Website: bh-photo
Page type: account-dashboard
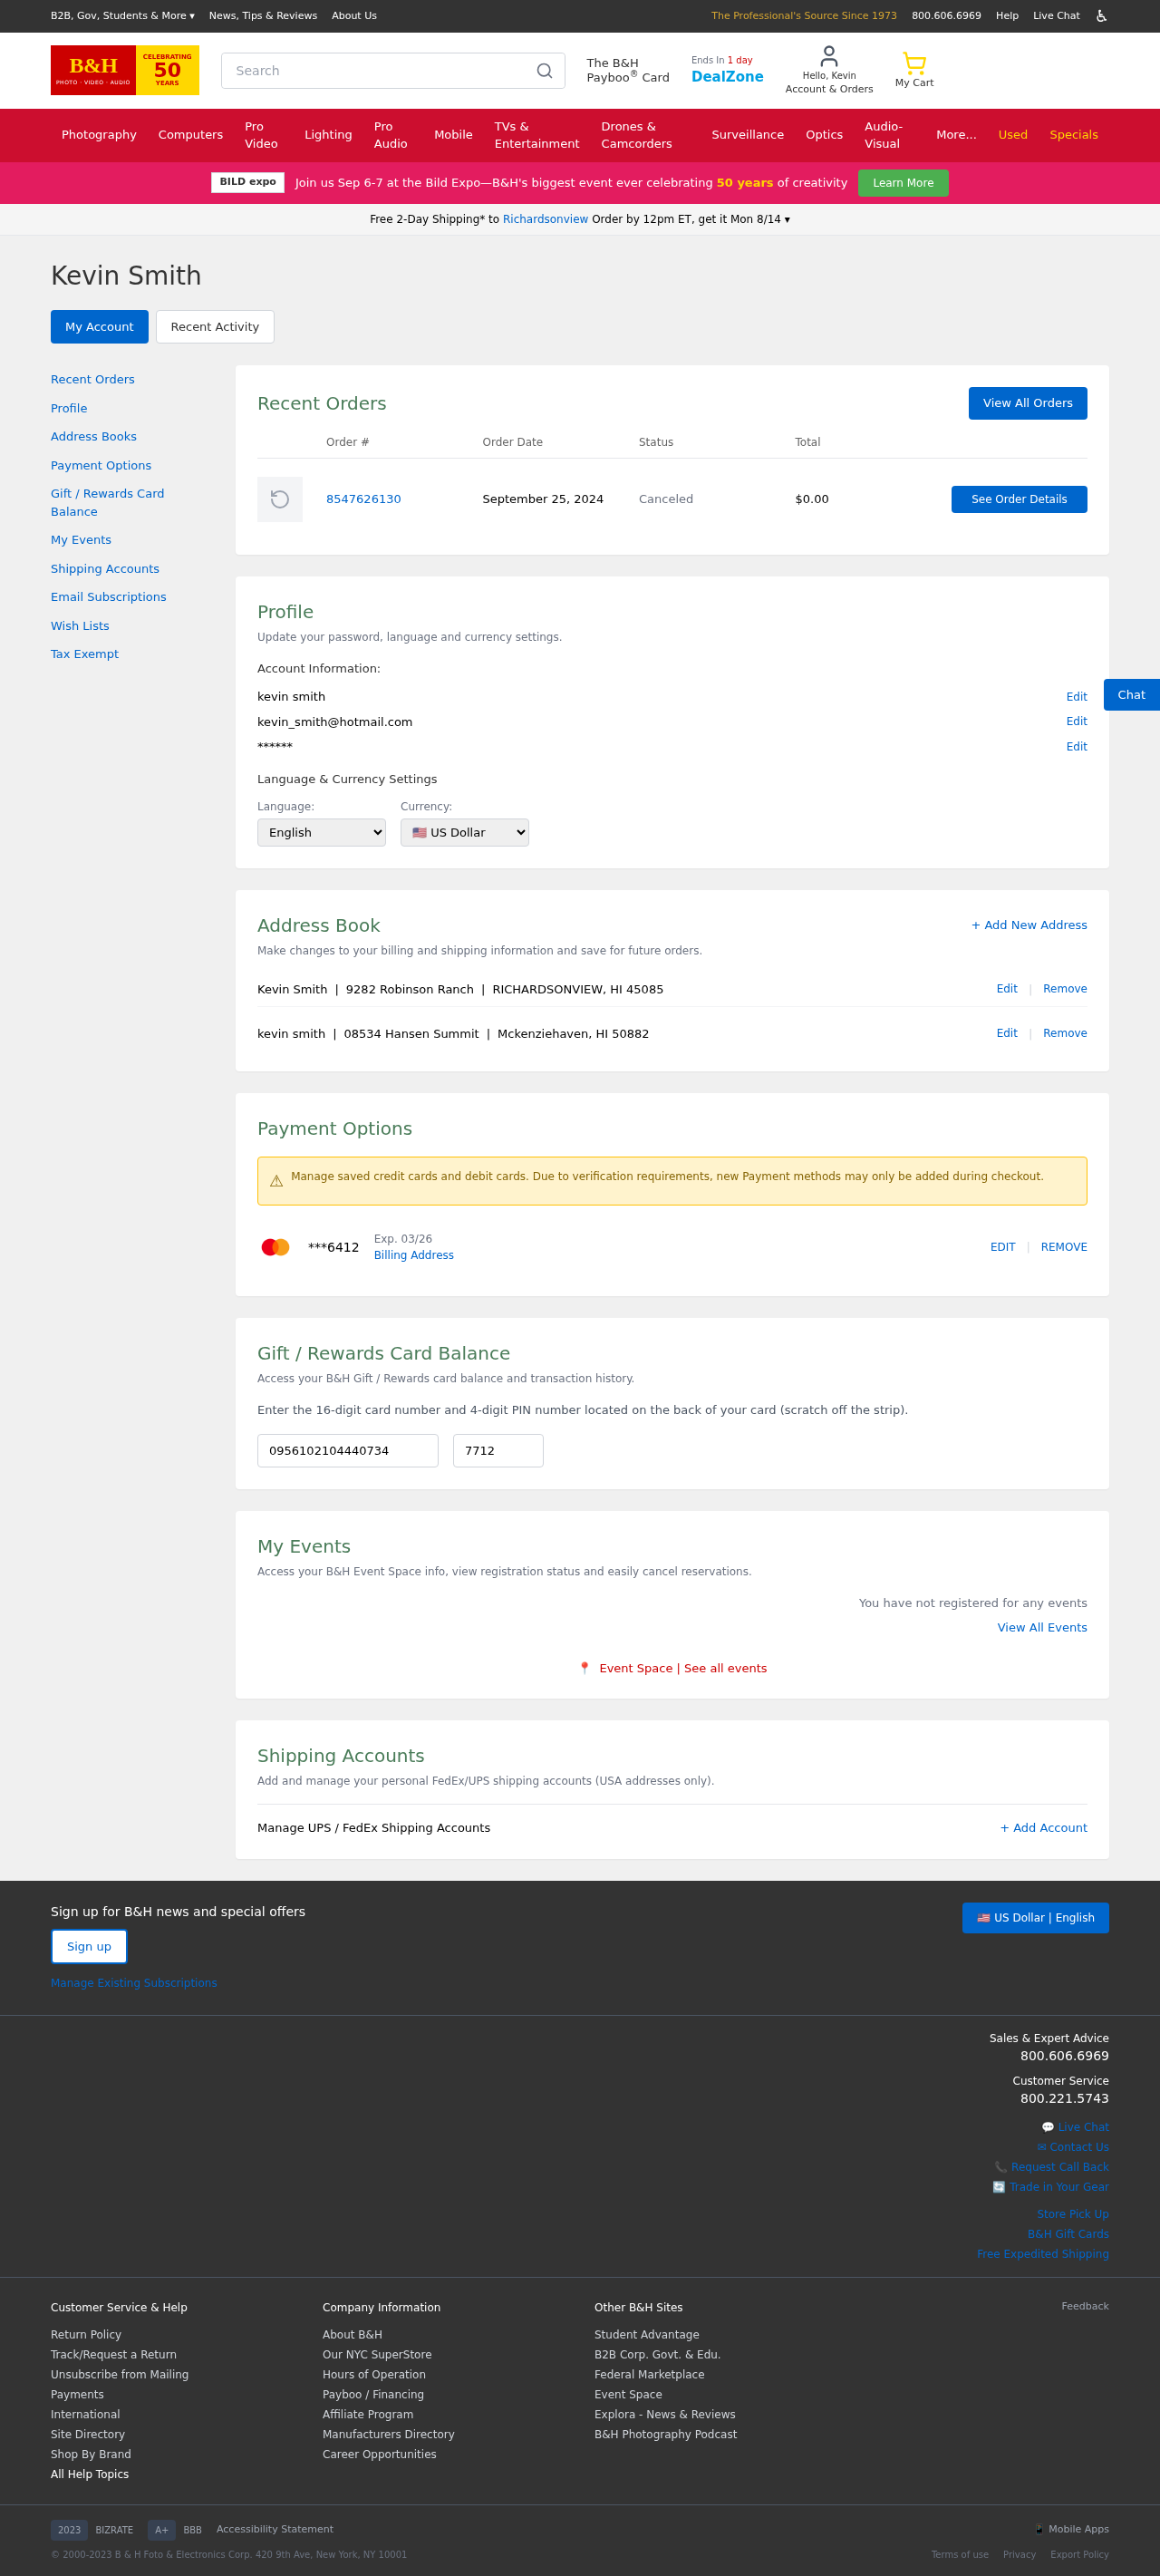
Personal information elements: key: PII_CARD_EXPIRY
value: Exp. 03/26
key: PII_CARD_LAST4
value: ***6412
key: PII_CITY
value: Richardsonview
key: PII_EMAIL
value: kevin_smith@hotmail.com
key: PII_FIRSTNAME
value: Kevin
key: PII_FULLNAME
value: Kevin Smith
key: PII_LOCATION1_CITY_STATE_ZIP
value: Mckenziehaven, HI 50882
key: PII_LOCATION1_STREET
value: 08534 Hansen Summit
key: PII_STREET
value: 9282 Robinson Ranch
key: PII_FULLNAME2
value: kevin smith
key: PII_FULLNAME3
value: Kevin Smith
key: PII_CITY_STATE_ZIP
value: RICHARDSONVIEW, HI 45085
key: PII_FULLNAME4
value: kevin smith
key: PII_GIFT_CODE
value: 0956102104440734
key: PII_GIFT_PIN
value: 7712
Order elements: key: ORDER_ID
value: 8547626130
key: ORDER_DATE
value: September 25, 2024
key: ORDER_TOTAL
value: $0.00
Search elements: key: HEADER_SEARCH
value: Search